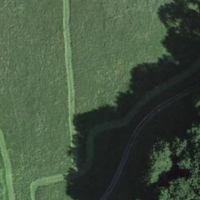
EUNIS habitat code: 52
Species observed at this site:
Melittis melissophyllum